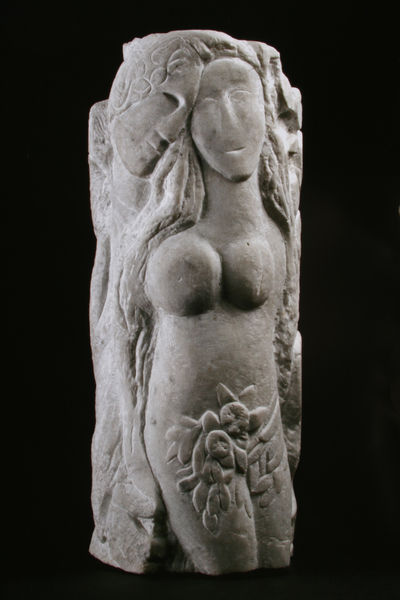
Titel: Deux nus, Zwei Akte
Künstler: Marc Chagall
Institution: Privatsammlung
Schlagwörter: akt, kopf, mann, nackt, frauen, blumen, frau, frisur, haar, marmor, blüten, gesichter, gesicht, stein, figur, paar, skulptur, relief, brüste, naiv, weiblich, büste, ornamente, fotografie, torso, objekt, primitiv, halbrelief